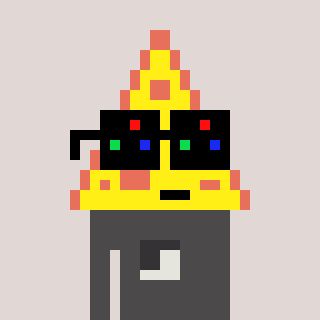
a pixel art character with square black sunglasses, a pizza-shaped head and a grayscale-colored body on a warm background